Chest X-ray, AP view. Patient: 36 years old, sex M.
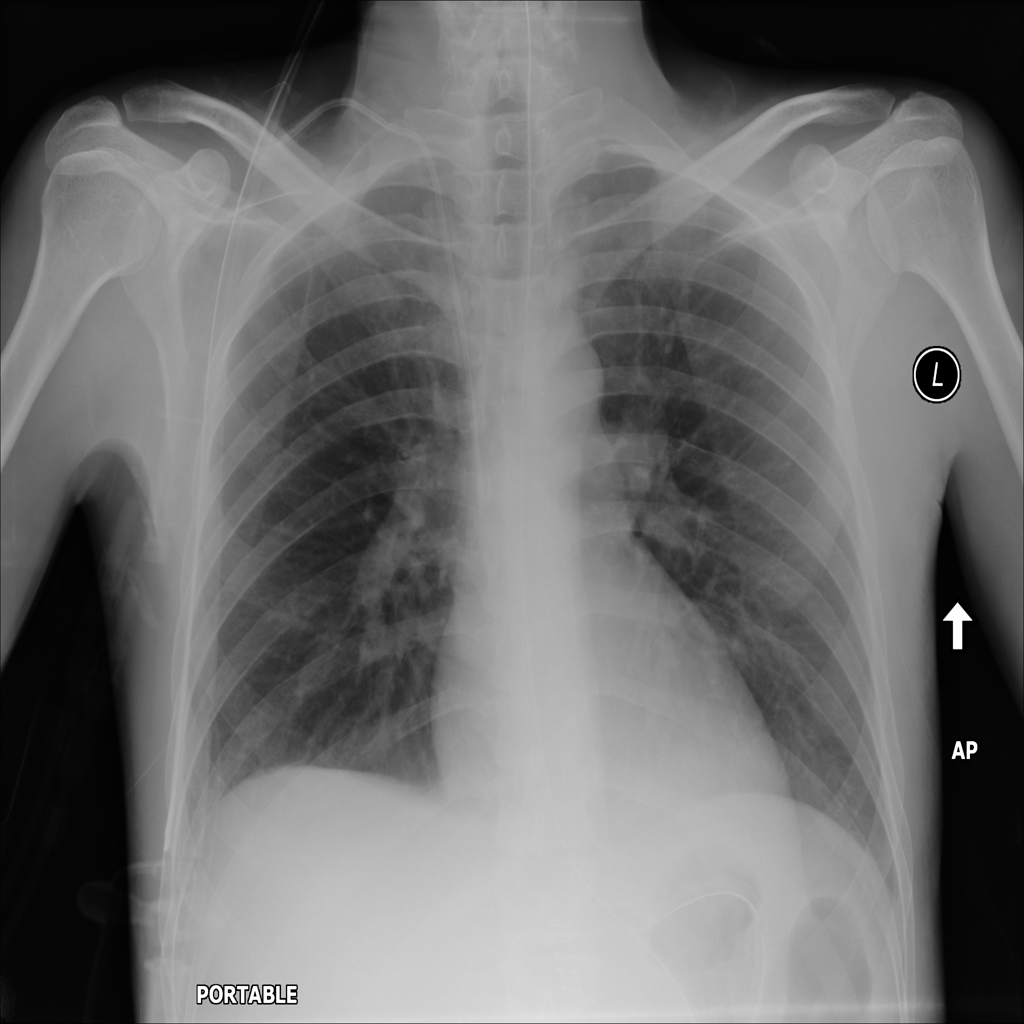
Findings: No Finding